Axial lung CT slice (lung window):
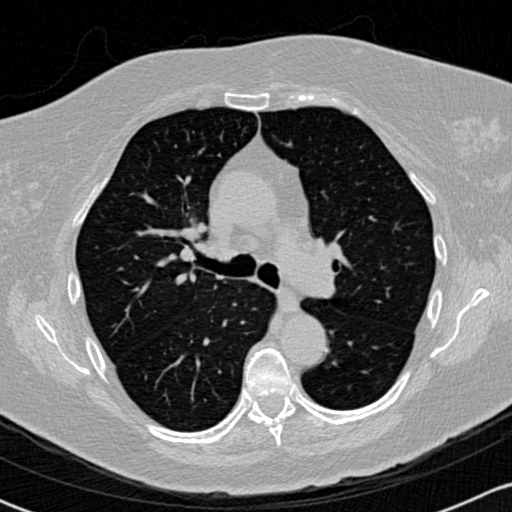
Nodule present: no